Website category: sports
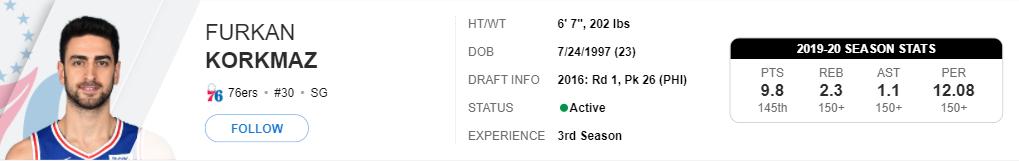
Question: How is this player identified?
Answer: Furkan Korkmaz

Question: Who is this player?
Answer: Furkan Korkmaz

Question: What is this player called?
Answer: Furkan Korkmaz

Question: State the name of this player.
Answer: Furkan Korkmaz

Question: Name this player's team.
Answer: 76ers

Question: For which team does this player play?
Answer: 76ers

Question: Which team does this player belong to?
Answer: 76ers

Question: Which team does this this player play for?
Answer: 76ers

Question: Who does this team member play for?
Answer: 76ers

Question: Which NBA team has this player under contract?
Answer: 76ers

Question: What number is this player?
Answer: #30

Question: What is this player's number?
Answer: #30

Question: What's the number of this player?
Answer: #30

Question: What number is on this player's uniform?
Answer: #30

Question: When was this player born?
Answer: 7/24/1997

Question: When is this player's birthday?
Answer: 7/24/1997

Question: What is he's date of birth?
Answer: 7/24/1997

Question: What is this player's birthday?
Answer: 7/24/1997

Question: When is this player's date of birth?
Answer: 7/24/1997

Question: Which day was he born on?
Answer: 7/24/1997

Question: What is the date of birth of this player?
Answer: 7/24/1997

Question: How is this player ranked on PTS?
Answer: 9.8

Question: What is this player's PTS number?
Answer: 9.8

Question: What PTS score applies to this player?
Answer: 9.8

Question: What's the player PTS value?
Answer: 9.8

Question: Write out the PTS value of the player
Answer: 9.8

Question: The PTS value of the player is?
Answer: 9.8

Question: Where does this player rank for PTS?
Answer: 145th

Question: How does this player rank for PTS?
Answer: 145th

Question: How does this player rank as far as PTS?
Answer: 145th

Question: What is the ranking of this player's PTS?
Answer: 145th

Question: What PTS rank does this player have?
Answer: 145th

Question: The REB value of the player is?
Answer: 2.3

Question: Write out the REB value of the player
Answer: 2.3

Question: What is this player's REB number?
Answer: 2.3

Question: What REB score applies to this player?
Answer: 2.3

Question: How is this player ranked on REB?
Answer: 2.3

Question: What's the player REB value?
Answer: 2.3

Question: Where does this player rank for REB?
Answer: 150+

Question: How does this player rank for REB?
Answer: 150+

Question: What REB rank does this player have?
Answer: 150+

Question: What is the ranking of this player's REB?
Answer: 150+

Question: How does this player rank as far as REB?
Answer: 150+

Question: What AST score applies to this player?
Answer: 1.1

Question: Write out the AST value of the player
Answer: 1.1

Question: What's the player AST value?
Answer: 1.1

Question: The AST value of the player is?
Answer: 1.1

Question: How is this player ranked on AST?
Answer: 1.1

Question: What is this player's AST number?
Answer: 1.1

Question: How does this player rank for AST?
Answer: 150+

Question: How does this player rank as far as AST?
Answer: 150+

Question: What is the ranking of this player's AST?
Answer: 150+

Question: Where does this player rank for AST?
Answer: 150+

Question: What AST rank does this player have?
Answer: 150+

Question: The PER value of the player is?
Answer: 12.08

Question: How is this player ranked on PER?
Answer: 12.08

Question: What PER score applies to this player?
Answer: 12.08

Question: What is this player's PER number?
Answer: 12.08

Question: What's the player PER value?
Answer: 12.08

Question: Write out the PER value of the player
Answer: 12.08

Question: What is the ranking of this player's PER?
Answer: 150+

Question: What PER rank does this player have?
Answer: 150+

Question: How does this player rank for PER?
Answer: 150+

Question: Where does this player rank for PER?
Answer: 150+